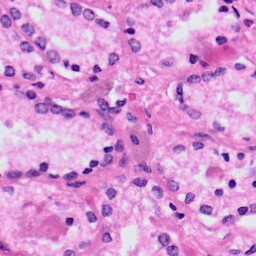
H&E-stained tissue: Prostate